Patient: sex M, age 64
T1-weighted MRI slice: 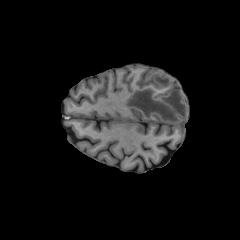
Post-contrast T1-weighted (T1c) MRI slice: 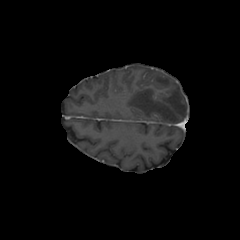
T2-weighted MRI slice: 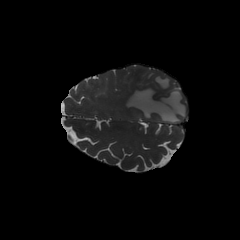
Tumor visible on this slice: yes
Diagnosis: Glioblastoma, IDH-wildtype
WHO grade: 4